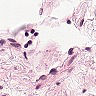
Metastatic tissue present: no